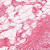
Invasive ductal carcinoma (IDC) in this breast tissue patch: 0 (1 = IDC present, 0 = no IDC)